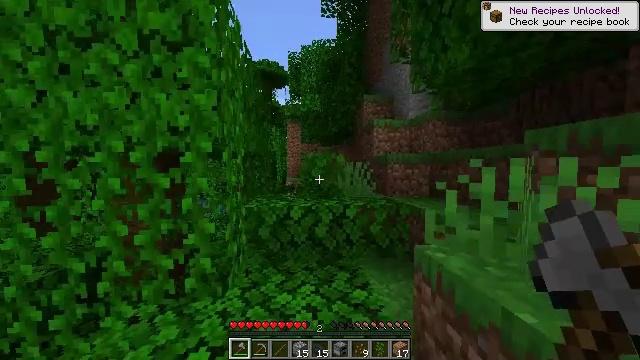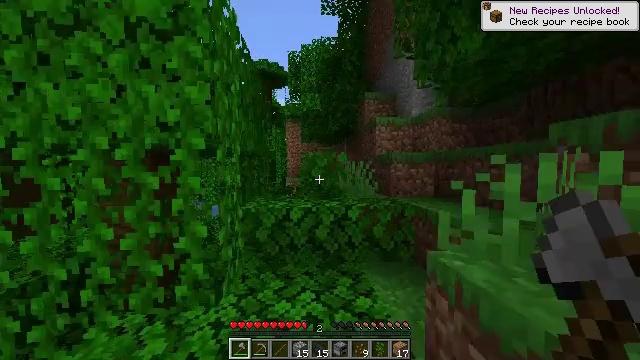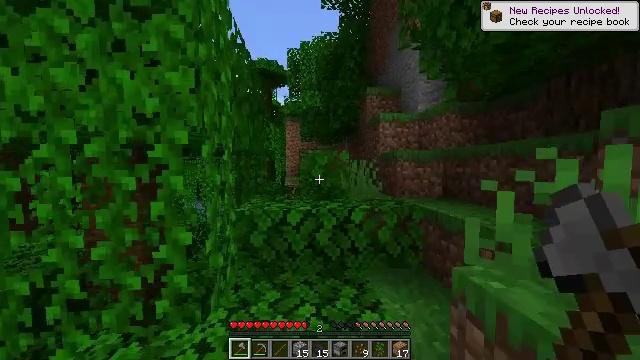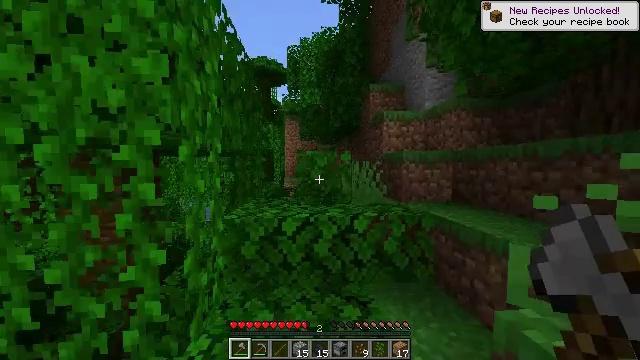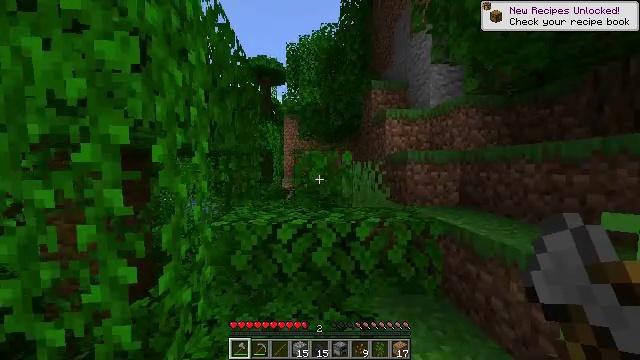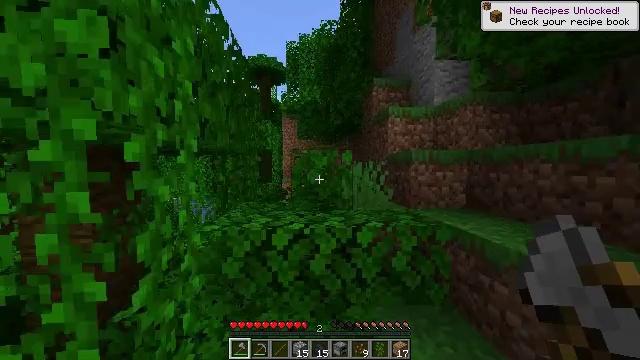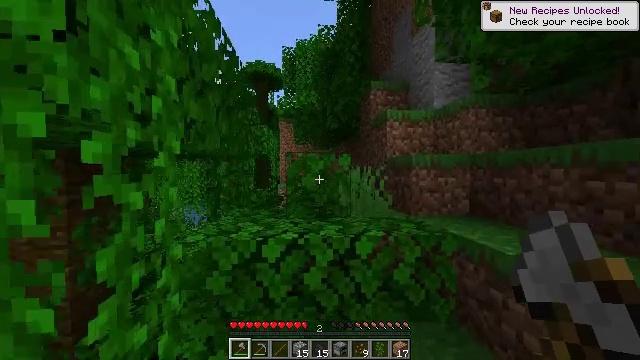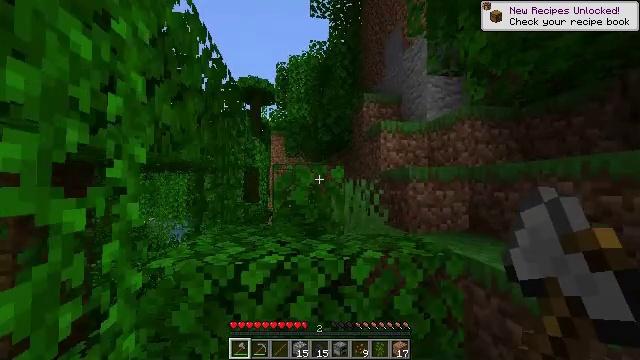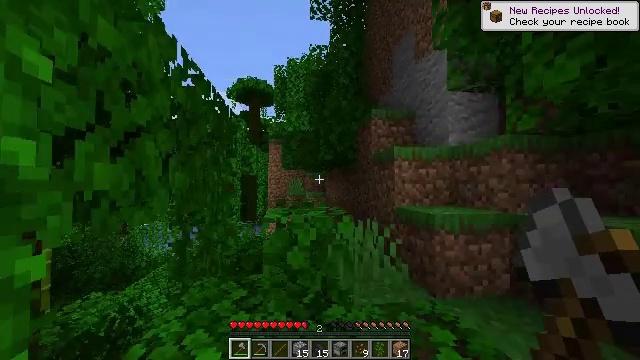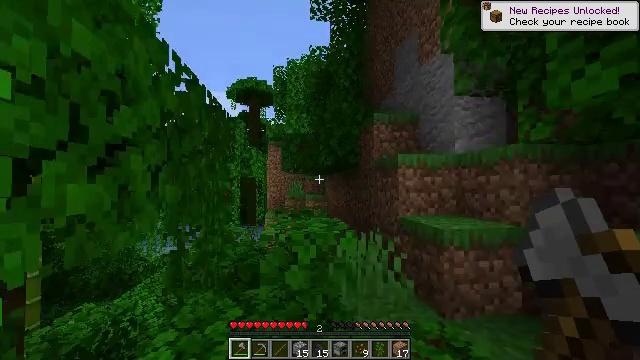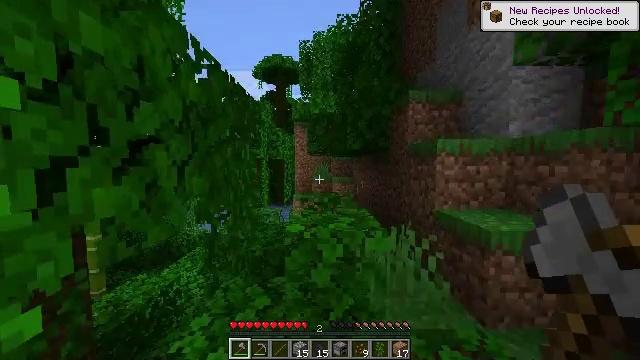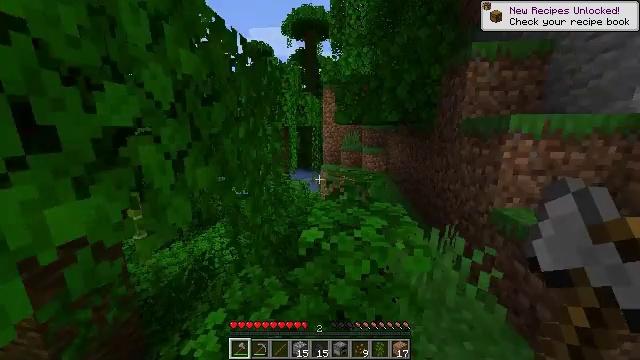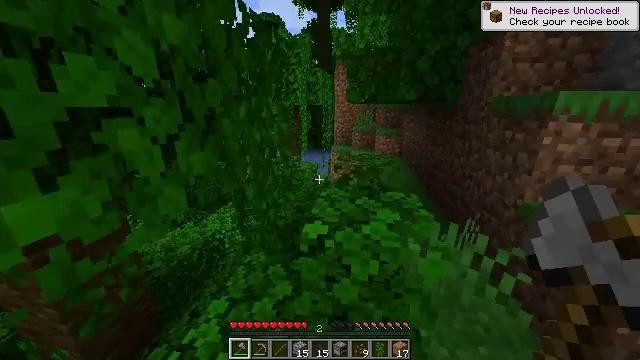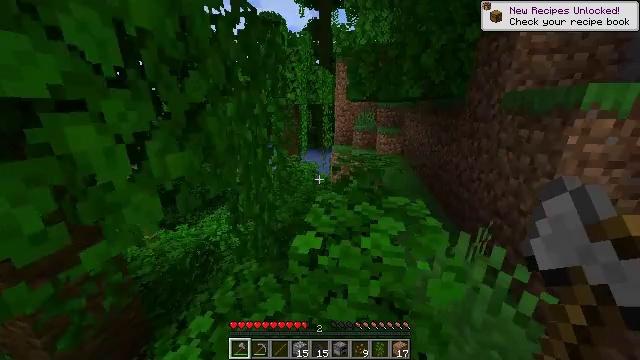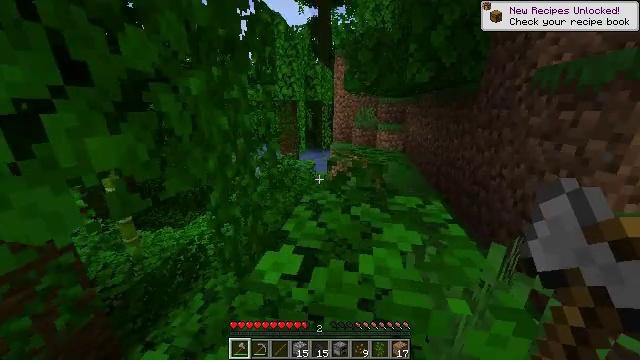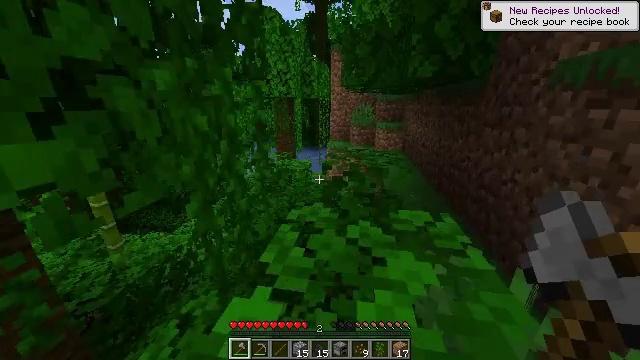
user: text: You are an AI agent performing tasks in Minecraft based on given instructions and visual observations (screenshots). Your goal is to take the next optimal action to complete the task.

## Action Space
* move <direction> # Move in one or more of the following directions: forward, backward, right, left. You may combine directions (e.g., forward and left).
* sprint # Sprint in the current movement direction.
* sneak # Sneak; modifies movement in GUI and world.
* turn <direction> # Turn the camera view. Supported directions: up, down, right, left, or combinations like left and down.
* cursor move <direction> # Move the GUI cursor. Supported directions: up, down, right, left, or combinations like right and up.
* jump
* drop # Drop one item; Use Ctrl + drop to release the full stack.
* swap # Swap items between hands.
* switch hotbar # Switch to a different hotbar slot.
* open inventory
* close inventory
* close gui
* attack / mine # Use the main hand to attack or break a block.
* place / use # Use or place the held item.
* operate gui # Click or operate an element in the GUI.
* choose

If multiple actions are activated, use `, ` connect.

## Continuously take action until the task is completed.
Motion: motion action
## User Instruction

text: Mine the cocoa pods for beans.
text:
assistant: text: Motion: move forward, sprint
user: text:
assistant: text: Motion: move forward, sprint
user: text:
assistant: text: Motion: move forward, sprint
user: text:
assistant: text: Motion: move forward, sprint
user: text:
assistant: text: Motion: move forward, sprint
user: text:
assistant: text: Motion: move forward, sprint, turn up
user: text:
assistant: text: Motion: move forward, sprint, turn right and up, jump
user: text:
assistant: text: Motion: move forward, sprint, jump
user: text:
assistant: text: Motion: move forward, sprint, jump
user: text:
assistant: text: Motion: move forward, sprint, turn left and down
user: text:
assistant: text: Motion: move forward, sprint, turn left and down
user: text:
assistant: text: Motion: move forward, sprint, turn left and down
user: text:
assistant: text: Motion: move forward, sprint
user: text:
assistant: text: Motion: move forward, sprint
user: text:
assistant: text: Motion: move forward, sprint
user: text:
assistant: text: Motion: move forward, sprint, turn right and down, jump
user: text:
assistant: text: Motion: move forward, sprint, turn right and down, jump
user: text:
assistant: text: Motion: move forward, sprint, turn right and down, jump
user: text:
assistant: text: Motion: move forward and move right, sprint, jump
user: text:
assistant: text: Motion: move forward and move right, sprint
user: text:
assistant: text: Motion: move forward and move right, sprint
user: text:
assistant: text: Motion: move forward, sprint
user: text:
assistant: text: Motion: move forward, sprint, turn left
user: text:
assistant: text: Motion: move forward, sprint, turn left
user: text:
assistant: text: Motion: move forward, sprint, turn left, jump
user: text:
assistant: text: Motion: move forward, sprint, turn left, jump
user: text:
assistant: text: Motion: move forward, sprint, turn left, jump
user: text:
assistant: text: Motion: move forward, sprint, jump
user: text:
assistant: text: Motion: move forward, sprint
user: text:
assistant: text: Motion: move forward, sprint, turn left and up